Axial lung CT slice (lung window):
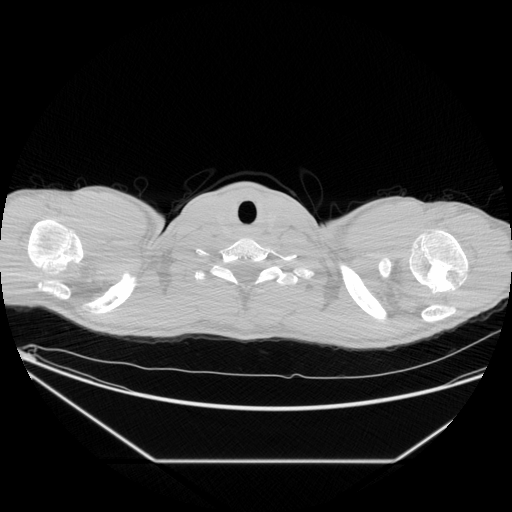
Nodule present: no